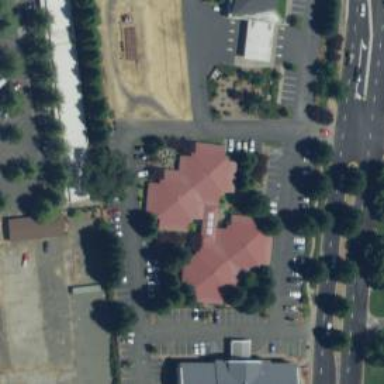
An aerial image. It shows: Commercial building.